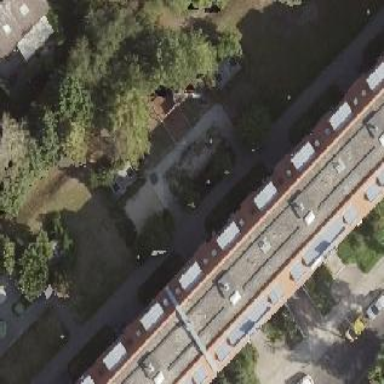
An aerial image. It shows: Apartment building with double saltbox roof shape.